Question: I am developing a java application in Swing. I wanted to use a Jcomponent show in the image with an arrow like pointing downwards. I could not figure out the name of the component. It is attached an icon as shown. What is the name of this component and how do we get it aligned as shown?
Currently I am using MigLayout manager. I figured out its called ChoiceBox in JavaFX, however I want it in Swing.
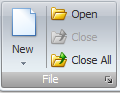
Answer: The equivalent component in Swing is JComboBox. You can just change the arrow button of the JComboBox.
For example:
'''
class CustomArrowUI extends BasicComboBoxUI {
@Override
protected JButton createArrowButton() {
return new JButton(new ImageIcon("resources/icon.png"));
// If you do not want to use an image icon:
// return new BasicArrowButton(BasicArrowButton.NORTH, Color.darkGray, Color.yellow, Color.PINK, Color.lightGray);
}
}
'''
And then...
'''
JComboBox jc = new JComboBox();
jc.setUI(new CusutomArrowUI());
'''